Field crop: maize
Growth stage: 1
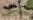
Species: atriplex